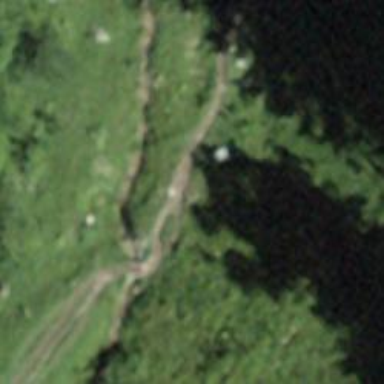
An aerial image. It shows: Dirt path on bridge with excellent trail visibility.